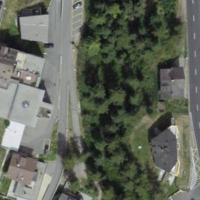
EUNIS habitat code: 53
Species observed at this site:
Streptopelia decaocto
Chamaenerion angustifolium
Turdus pilaris
Rumex alpinus
Trifolium repens
Campanula glomerata
Chloris chloris